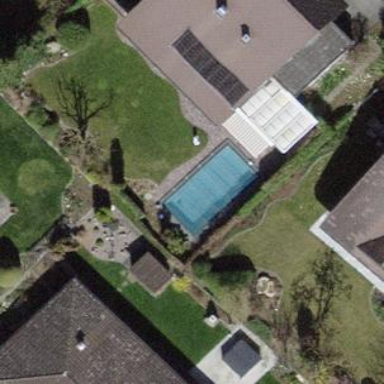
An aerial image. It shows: Swimming pool located in leisure land.